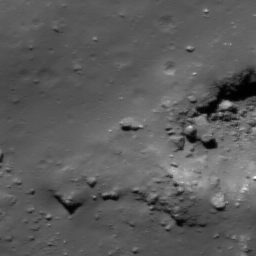
Pit: Tycho 17a
Host crater: Tycho
Host type: impact_melt
Lunar coordinates: latitude -43.085, longitude 348.242